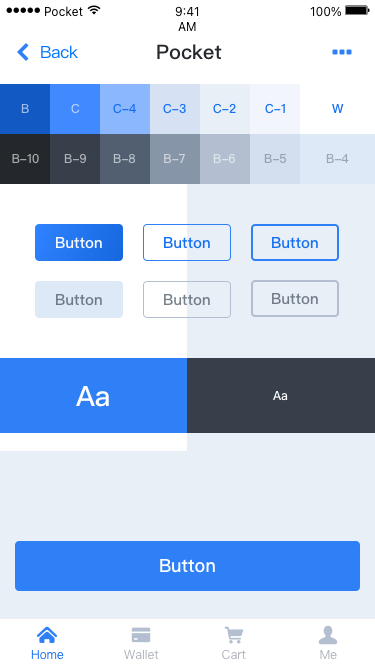
Text in this UI design:
Button
Back
Pocket
Button
Button
Button
Button
Button
Button
B
B-10
B-9
B-8
B-7
B-6
B-5
B-4
C
C-4
C-3
C-2
C-1
W
Aa
Aa